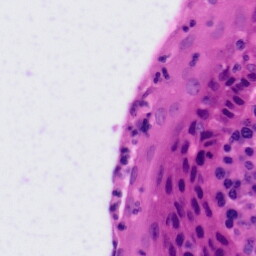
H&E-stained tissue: Tonsil